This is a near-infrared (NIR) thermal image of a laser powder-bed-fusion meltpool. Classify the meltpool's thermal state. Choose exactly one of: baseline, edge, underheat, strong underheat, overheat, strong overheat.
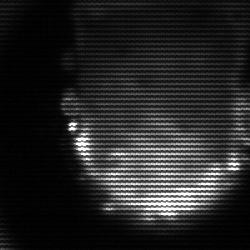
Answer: baseline